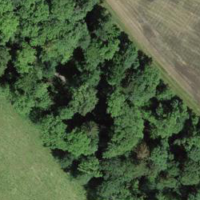
EUNIS habitat code: 44
Species observed at this site:
Troglodytes troglodytes